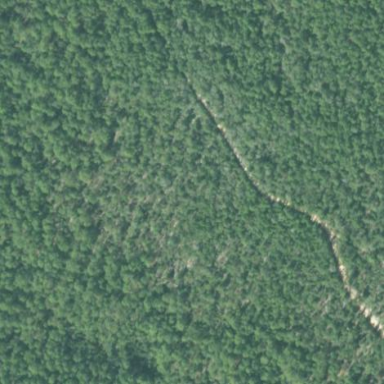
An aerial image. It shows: Woodland with needle-leaved trees.